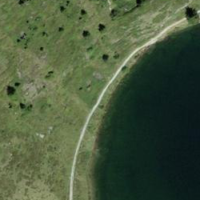
EUNIS habitat code: 26
Species observed at this site:
Caltha palustris
Ajuga pyramidalis
Erebia euryale
Parnassia palustris
Juniperus communis
Geum montanum
Bartsia alpina
Arnica montana
Gymnadenia conopsea